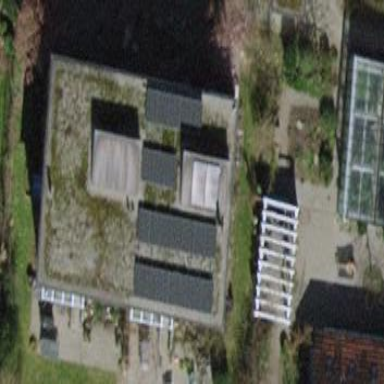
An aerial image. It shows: Building with flat roof.